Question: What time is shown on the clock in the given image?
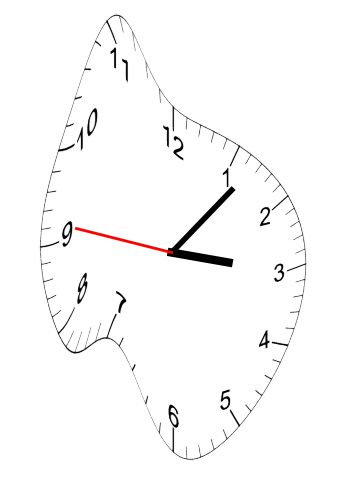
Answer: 03:06:46